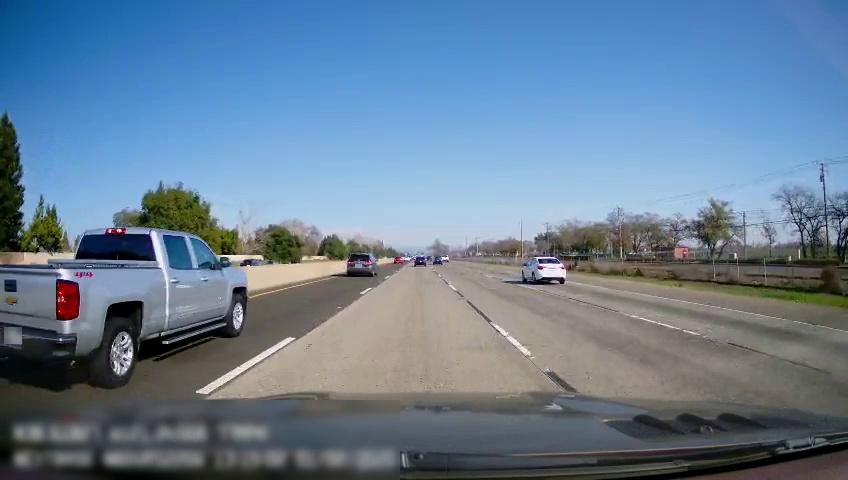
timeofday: Day
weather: Sunny
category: Drivable Space
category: Vehicles | SUV
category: Vehicles | Truck
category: Vehicles | Car
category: Vehicles | Car
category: Lanes | Current Lane
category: Lanes | Current Lane
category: Lanes | Current Lane
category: Lanes | Alternate Lane
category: Lanes | Alternate Lane